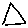
Label: triangle